Chest X-ray:
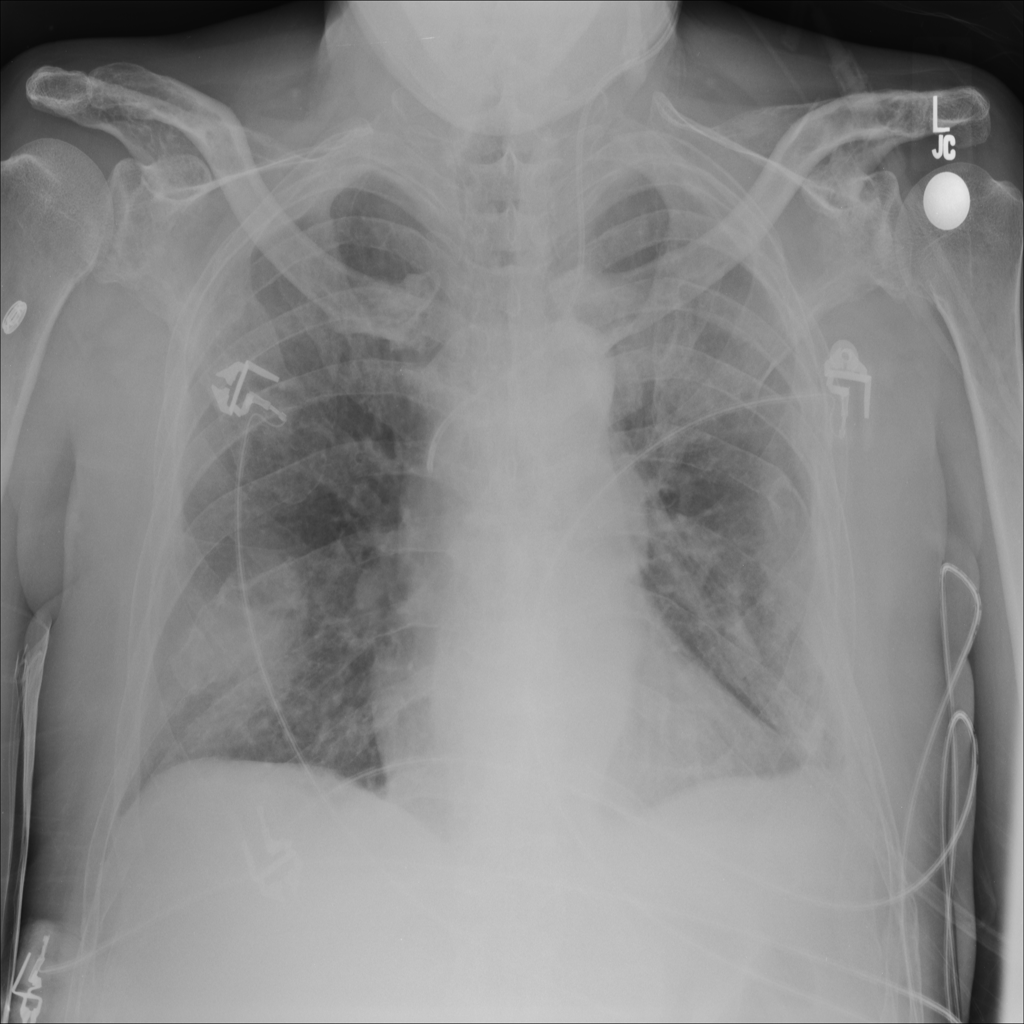
Findings: Consolidation, Pleural Thickening
No abnormal finding: no